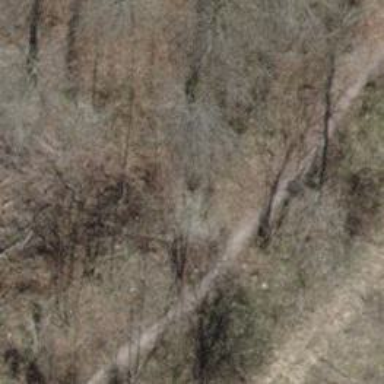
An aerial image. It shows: Dirt path.